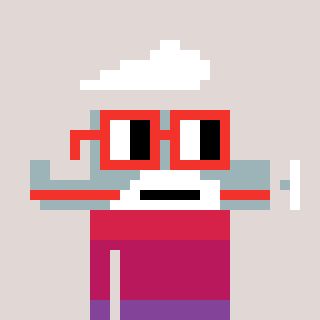
a pixel art character with square red glasses, a plane-shaped head and a blue-colored body on a warm background